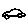
Label: car